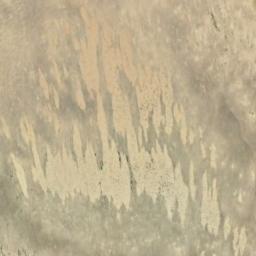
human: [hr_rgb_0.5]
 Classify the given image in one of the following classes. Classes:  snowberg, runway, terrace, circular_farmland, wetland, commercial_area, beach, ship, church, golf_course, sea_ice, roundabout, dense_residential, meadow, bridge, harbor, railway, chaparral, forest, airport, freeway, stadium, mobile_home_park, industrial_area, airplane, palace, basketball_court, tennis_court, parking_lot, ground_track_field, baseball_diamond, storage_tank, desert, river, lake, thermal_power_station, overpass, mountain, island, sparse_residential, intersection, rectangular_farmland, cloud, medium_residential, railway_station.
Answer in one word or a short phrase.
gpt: desert